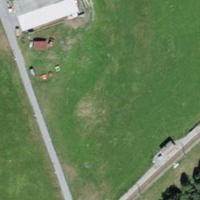
EUNIS habitat code: 24
Species observed at this site:
Turdus pilaris